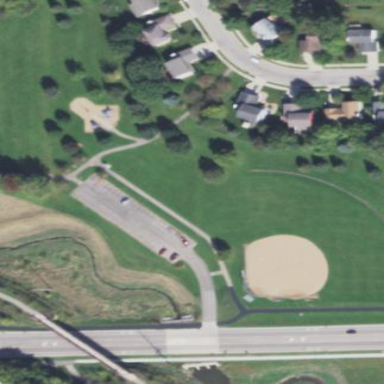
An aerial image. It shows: Baseball pitch for leisure land activities.